Question: I am a beginner in 'visual basic' and trying to import 'csv' file into 'datagridview'.
The sample code I used is as follows:
'''
Private Sub Button1_Click(ByVal sender As System.Object, ByVal e As System.EventArgs) Handles Button1.Click
Using MyReader As New Microsoft.VisualBasic.
FileIO.TextFieldParser("C: est ext.txt")
MyReader.TextFieldType = FileIO.FieldType.Delimited
MyReader.SetDelimiters(",")
Dim currentRow As String()
While Not MyReader.EndOfData
Application.DoEvents()
Try
currentRow = MyReader.ReadFields()
With DataGridView1
.ColumnCount = 2
Dim row As String() = New String() {currentRow(0), currentRow(1)}
.Rows.Add()
End With
Catch ex As Microsoft.VisualBasic.
FileIO.MalformedLineException
MsgBox("Line " & ex.Message &
"is not valid and will be skipped.")
End Try
End While
End Using
End Sub
'''
The data I am using is as follows:
'''
Date,distance
1,5
2,8
4,9
10,15
'''
However, I am getting blank 'datagridview' after I import the 'csv' file using above code.
The output looks like:

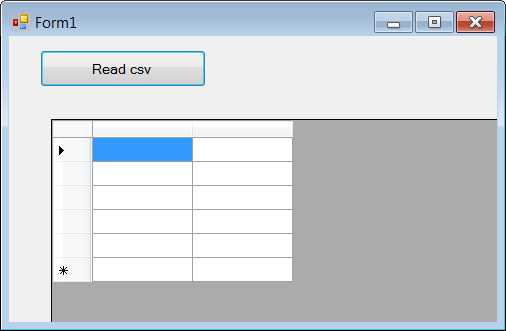
Answer: With the following code
'''
With DataGridView1
...
.Rows.Add()
End With
'''
you create an empty row by calling 'Add' without any parameters.
You probably want to call
'''
.Rows.Add(row)
'''